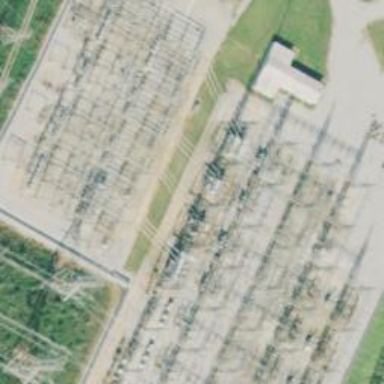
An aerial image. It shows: Switch for power supply.